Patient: sex F, age 58
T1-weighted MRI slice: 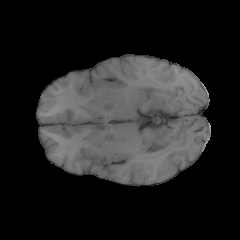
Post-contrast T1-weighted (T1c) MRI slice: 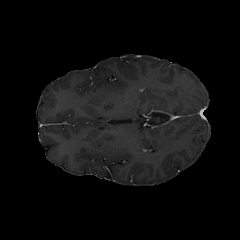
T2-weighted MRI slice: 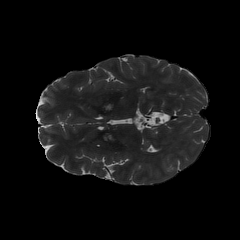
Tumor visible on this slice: no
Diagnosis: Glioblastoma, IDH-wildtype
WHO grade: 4